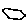
Label: hexagon